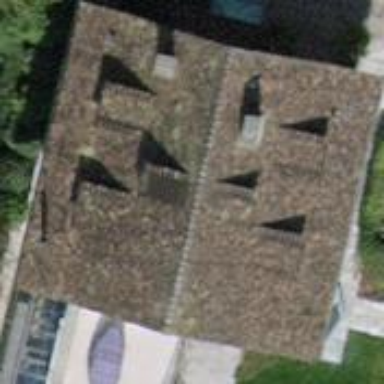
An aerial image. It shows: Residential building with grey gabled roof.